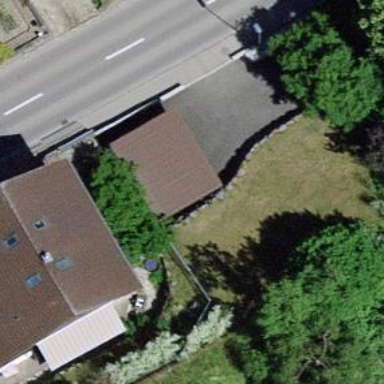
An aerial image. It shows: Garage building.